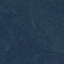
Land use / land cover: Forest